Interaction volume radius: 10 \u00c5
Interaction volume height: 35 \u00c5
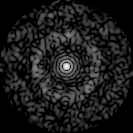
Disorder parameter: 0.8582